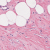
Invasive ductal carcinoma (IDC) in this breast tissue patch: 0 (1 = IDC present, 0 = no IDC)